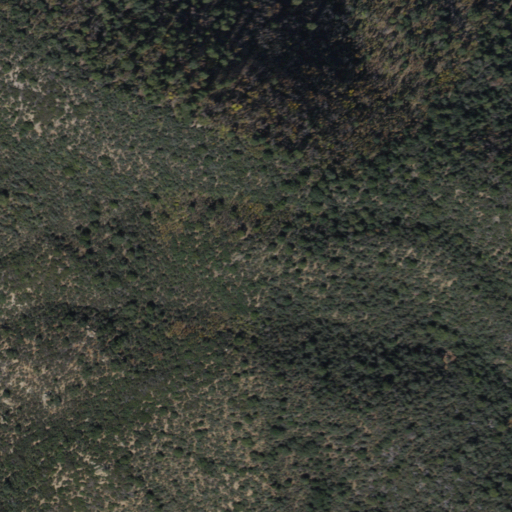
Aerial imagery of mountain in Arizona named Cobre Grande Mountain containing only evergreen forest